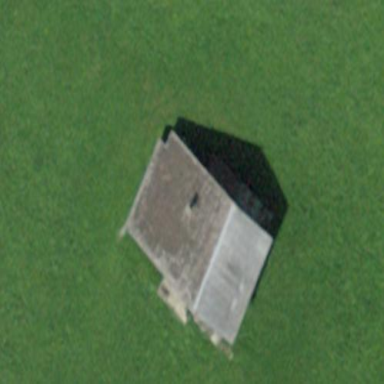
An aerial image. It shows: Cabin.